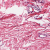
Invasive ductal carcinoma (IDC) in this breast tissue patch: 0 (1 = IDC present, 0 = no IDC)